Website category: sports
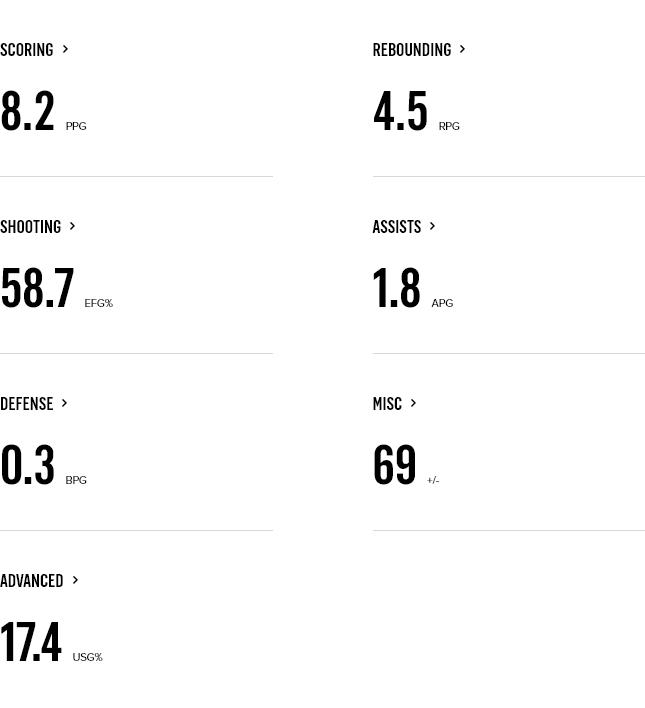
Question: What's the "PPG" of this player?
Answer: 8.2

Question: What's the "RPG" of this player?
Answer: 4.5

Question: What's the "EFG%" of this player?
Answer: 58.7

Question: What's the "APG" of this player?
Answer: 1.8

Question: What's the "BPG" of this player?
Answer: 0.3

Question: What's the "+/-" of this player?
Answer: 69

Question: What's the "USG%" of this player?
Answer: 17.4

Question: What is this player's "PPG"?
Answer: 8.2

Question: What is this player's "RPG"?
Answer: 4.5

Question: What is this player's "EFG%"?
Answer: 58.7

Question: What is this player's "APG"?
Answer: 1.8

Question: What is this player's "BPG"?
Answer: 0.3

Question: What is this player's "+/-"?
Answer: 69

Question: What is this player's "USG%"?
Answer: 17.4

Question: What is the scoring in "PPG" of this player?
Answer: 8.2

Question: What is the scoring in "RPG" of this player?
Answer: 4.5

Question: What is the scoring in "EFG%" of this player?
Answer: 58.7

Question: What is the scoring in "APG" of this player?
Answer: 1.8

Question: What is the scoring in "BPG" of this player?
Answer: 0.3

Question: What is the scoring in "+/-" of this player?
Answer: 69

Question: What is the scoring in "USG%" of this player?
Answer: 17.4

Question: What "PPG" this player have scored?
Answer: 8.2

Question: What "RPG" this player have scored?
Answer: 4.5

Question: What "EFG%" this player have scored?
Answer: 58.7

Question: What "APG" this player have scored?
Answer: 1.8

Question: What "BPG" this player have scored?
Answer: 0.3

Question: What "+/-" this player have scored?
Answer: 69

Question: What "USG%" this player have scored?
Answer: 17.4

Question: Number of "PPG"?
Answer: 8.2

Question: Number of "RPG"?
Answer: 4.5

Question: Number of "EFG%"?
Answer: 58.7

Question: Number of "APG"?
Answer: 1.8

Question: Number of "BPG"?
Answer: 0.3

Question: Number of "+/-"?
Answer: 69

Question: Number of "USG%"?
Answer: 17.4

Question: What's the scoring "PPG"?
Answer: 8.2

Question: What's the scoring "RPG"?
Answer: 4.5

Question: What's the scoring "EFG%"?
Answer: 58.7

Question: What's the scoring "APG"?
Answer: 1.8

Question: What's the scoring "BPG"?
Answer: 0.3

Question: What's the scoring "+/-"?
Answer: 69

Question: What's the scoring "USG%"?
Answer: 17.4